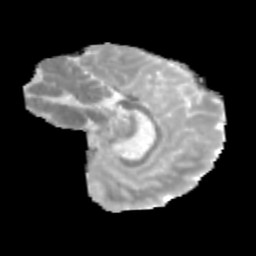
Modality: MD
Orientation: sagittal
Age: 10
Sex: male
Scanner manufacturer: siemens
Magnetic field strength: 3 T
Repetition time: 3.8 s
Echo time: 0.07 s